Brain MRI, t2w sequence, axial 2D slice.
Patient: age 32, sex F, weight 95 kg, height 1.95 m
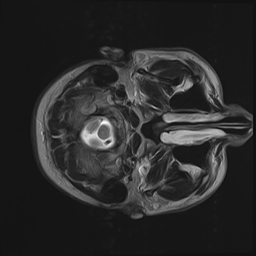